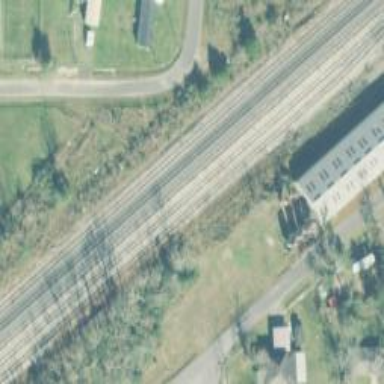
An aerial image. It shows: Railway spur service.